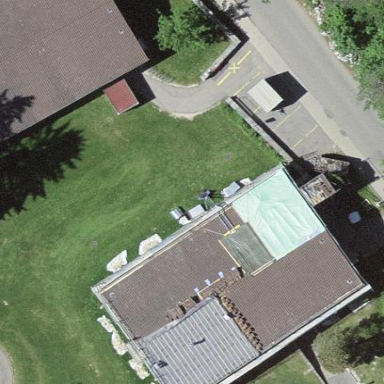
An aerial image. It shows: Sports centre building.